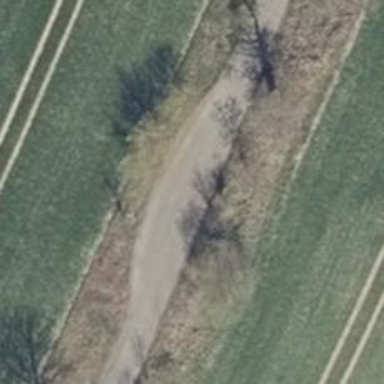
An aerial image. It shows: Passing place on the road.